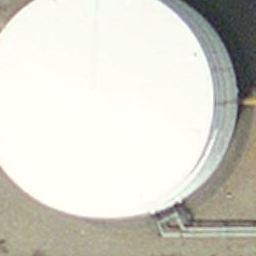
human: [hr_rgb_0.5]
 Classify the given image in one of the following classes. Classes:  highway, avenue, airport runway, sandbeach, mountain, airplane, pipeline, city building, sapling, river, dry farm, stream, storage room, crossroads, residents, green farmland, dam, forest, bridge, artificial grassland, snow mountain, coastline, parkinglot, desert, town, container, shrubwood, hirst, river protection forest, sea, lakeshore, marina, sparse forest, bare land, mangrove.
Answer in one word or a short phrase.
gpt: storage room